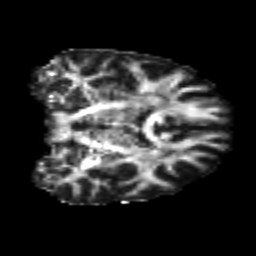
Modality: FA
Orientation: coronal
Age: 24
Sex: male
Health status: healthy
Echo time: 0.074 s